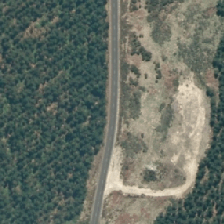
Land cover: low_producing_grassland